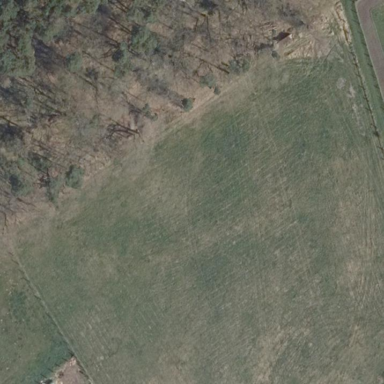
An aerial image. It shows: Meadow bordered by fence.